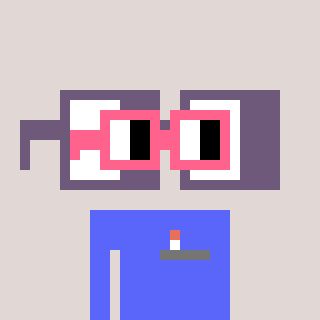
a pixel art character with square pink glasses, a glasses-shaped head and a purple-colored body on a warm background